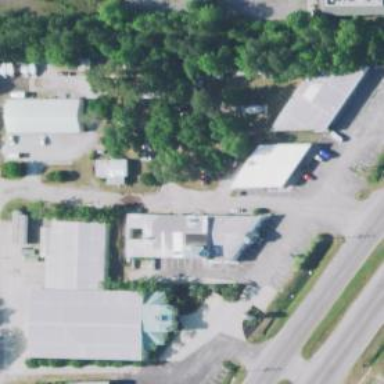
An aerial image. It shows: Veterinary facility.